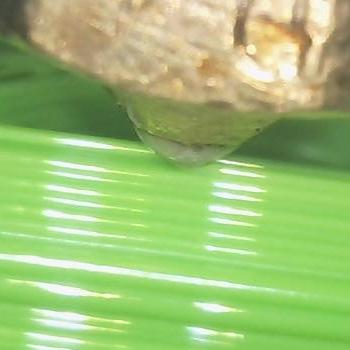
Flow rate: 62%